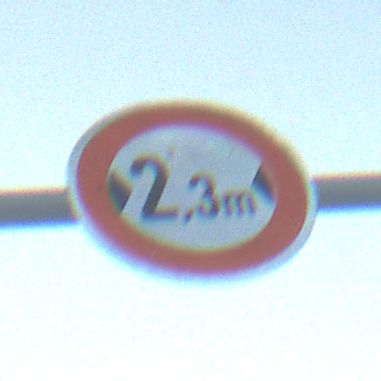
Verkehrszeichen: TatsaechlicheBreite2Komma3
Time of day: SunriseSunset
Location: Outdoor (Nature)
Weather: Clear
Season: Winter
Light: Natural